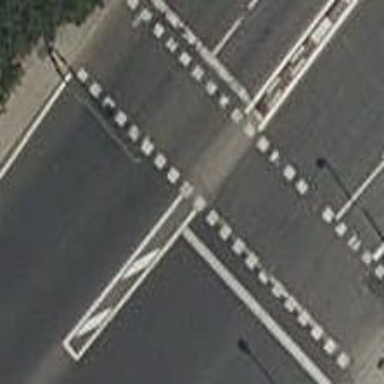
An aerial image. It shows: Road with traffic signals.